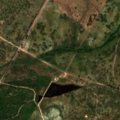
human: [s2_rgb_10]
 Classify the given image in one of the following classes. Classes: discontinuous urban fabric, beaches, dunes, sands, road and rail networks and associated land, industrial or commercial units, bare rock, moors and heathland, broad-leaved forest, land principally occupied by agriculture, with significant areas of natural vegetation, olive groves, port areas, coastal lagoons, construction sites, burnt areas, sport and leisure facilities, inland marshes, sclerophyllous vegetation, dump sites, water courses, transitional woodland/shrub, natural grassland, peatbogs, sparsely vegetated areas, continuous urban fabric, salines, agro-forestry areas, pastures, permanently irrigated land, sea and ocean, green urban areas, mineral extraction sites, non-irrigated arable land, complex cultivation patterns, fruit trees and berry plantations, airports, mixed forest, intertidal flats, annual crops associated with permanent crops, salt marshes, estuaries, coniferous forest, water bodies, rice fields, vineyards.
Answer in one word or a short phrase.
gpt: continuous urban fabric